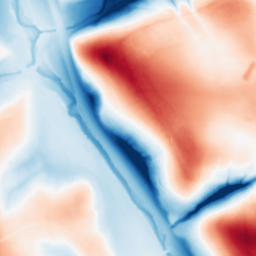
Category: multiscale
Decomposition family: dog_multiscale
Decomposition parameters: sigma_ratio: 2
n_scales: 6
base_sigma: 0.5
Upsampling method: linear_exact
Upsampling parameters: scale: 2
Upsampling scale: 2